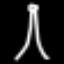
Label: The Eiffel Tower